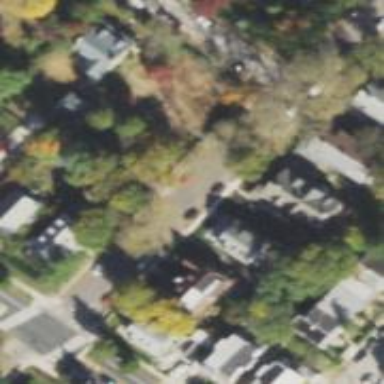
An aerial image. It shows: Alleyway designated as service road.